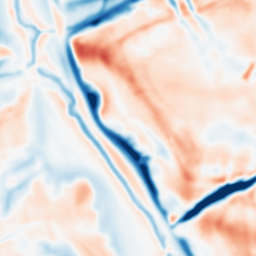
Category: multiscale
Decomposition family: dog
Decomposition parameters: sigma_low: 2
sigma_high: 10
Upsampling method: lanczos
Upsampling parameters: scale: 4
Upsampling scale: 4